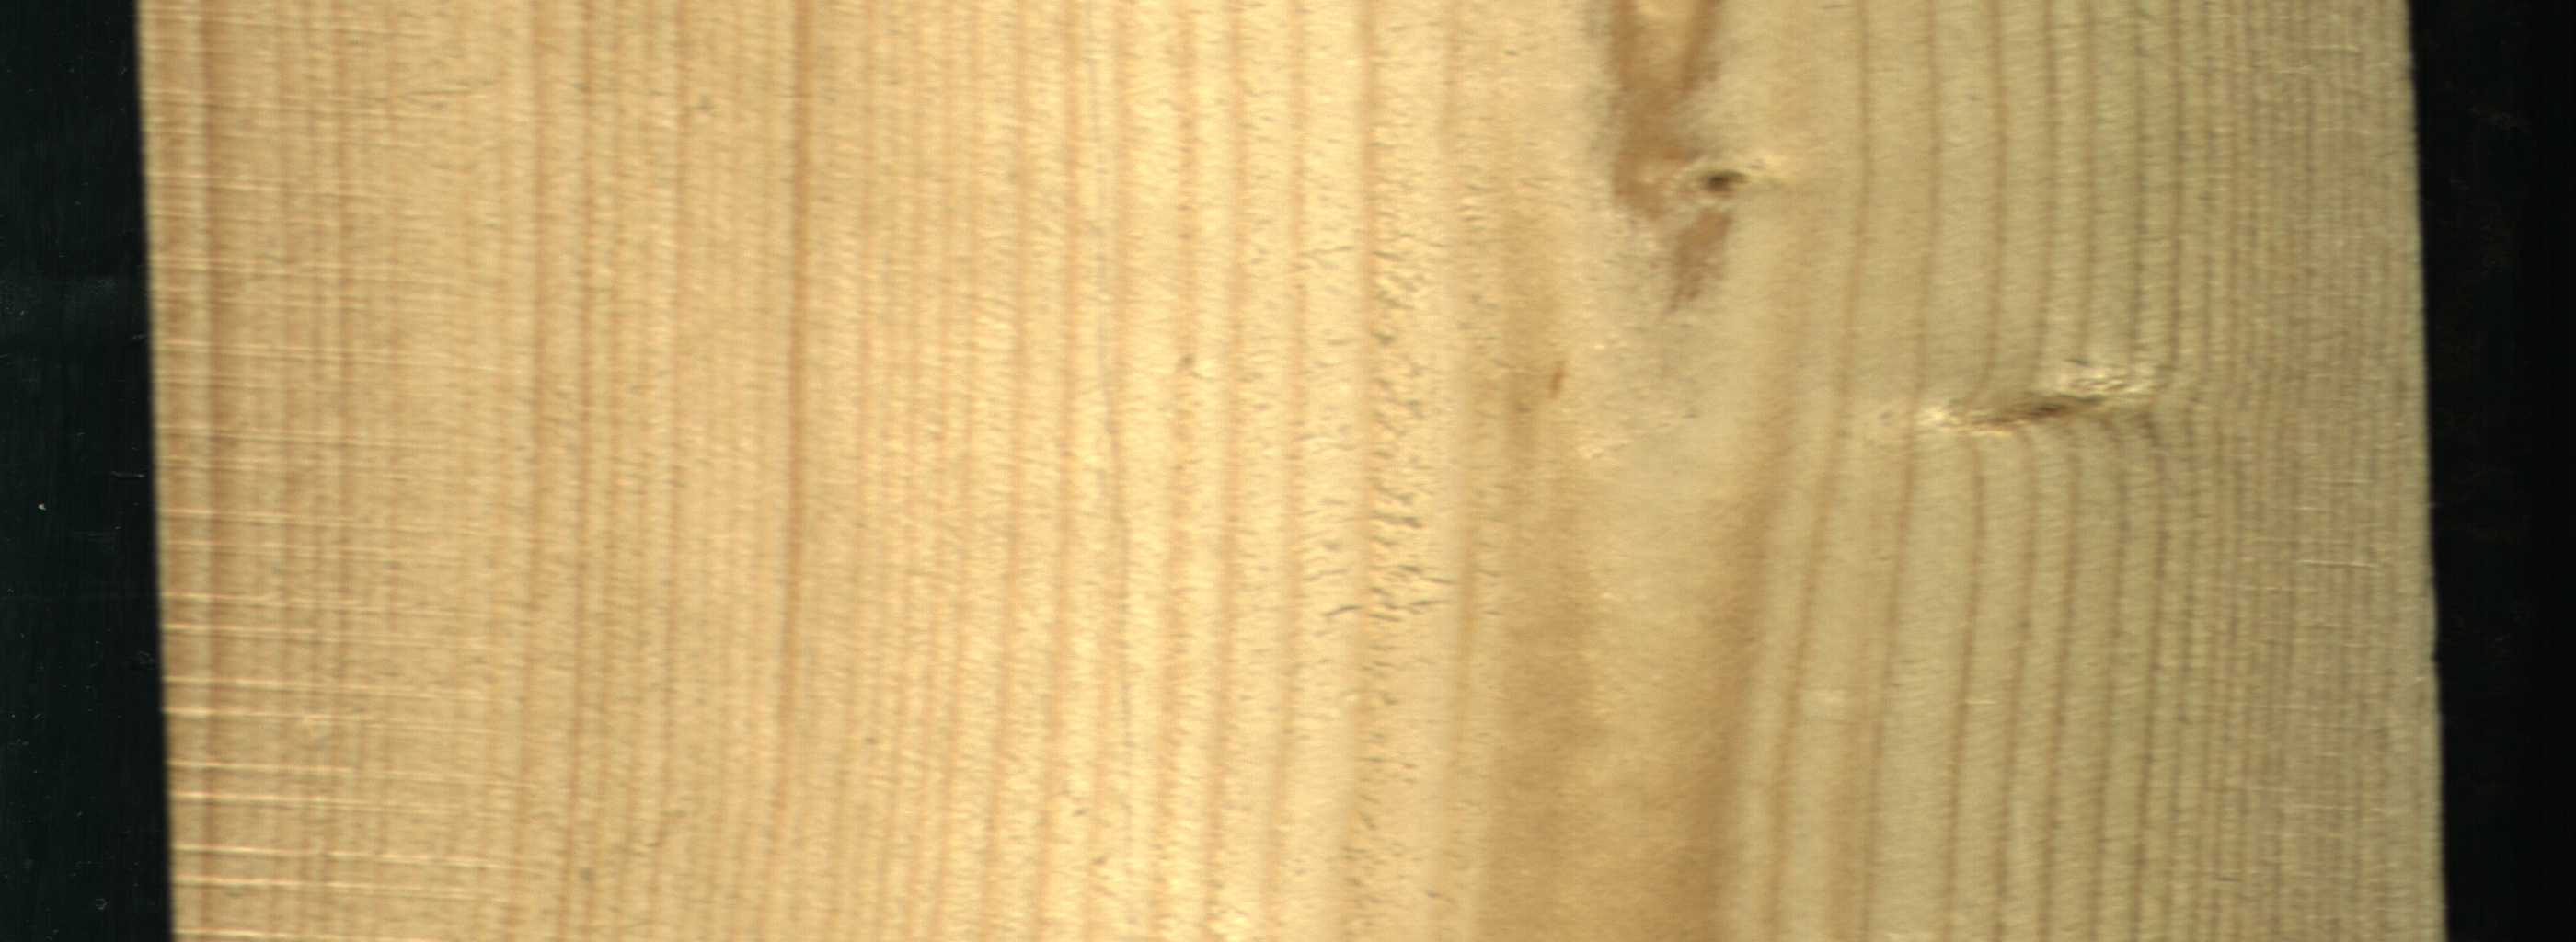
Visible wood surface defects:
Live_Knot
Live_Knot